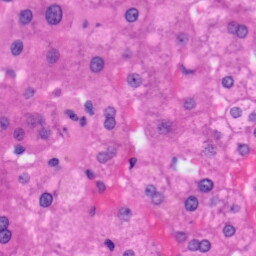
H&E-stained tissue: Liver